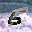
Label: 5